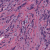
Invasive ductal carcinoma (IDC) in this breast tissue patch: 1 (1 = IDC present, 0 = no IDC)